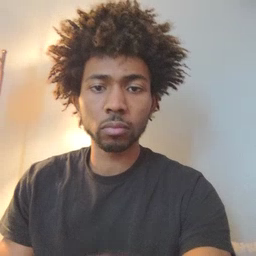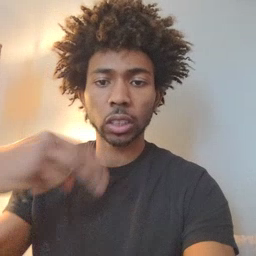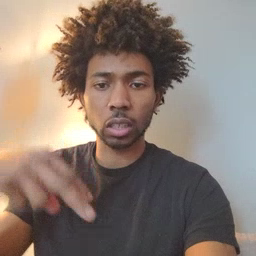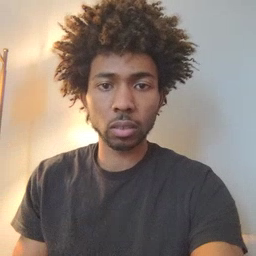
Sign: dance